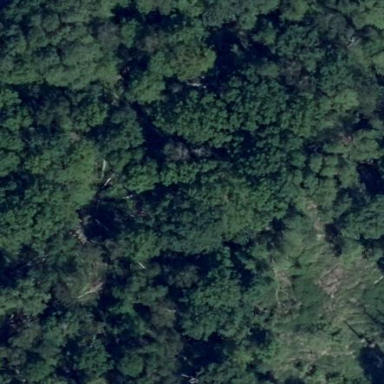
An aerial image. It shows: Forest area.